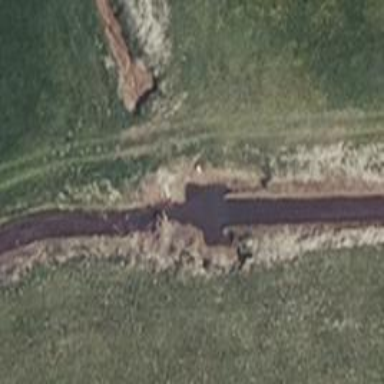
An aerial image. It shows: Culvert tunnel.